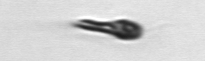
Label: Euglena